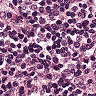
Metastatic tissue present: no